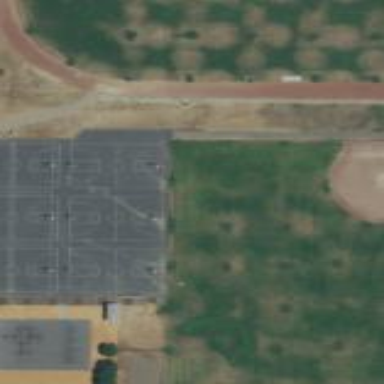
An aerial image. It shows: Basketball court located in leisure land pitch.